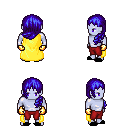
a pixel art fantasy rpg character, male body template, dark elf, purple skin, yellow cape, red pants, blue left-swept hairstyle, gold gloves, black slippers, four views (front, back, left, right), 2x2 character sprite sheet, small pixel art, hard edges, no anti-aliasing